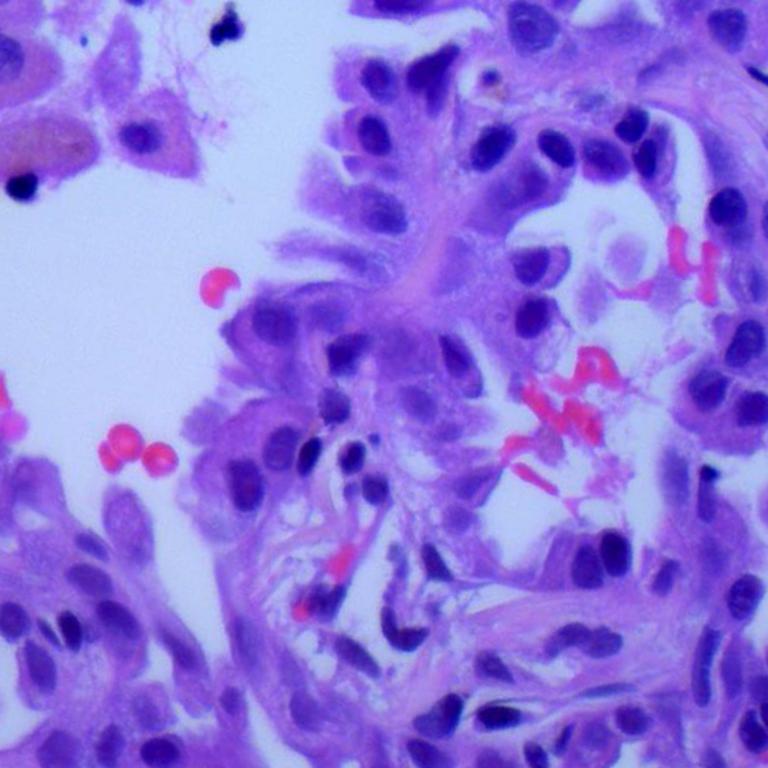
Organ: lung
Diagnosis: adenocarcinomas